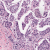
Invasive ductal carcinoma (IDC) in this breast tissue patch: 1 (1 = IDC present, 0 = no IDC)